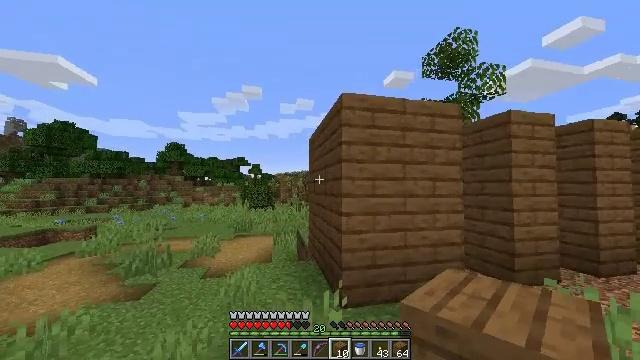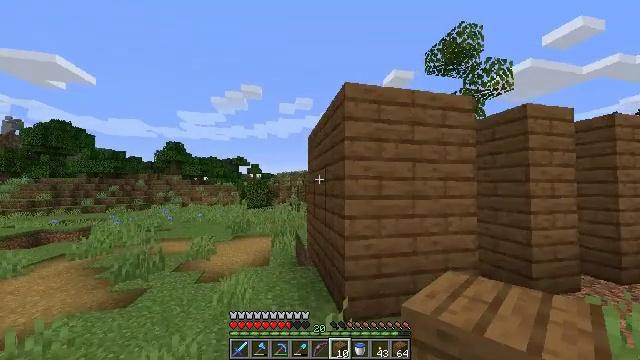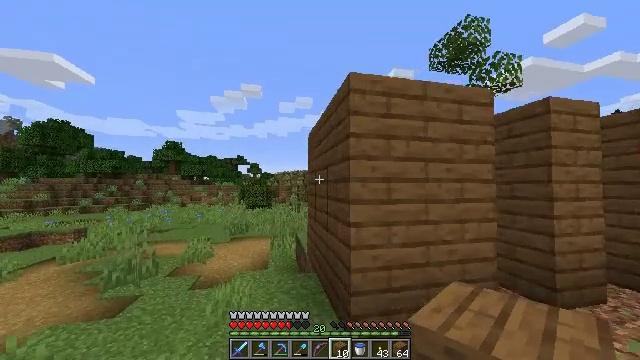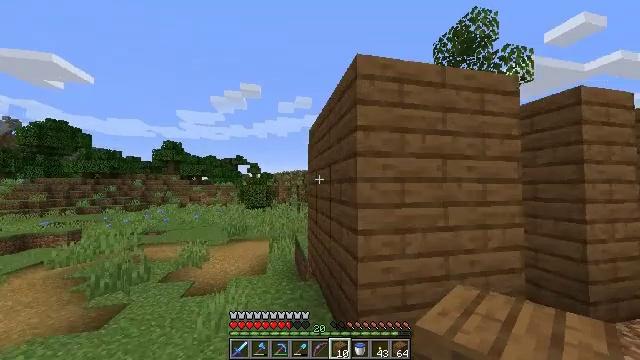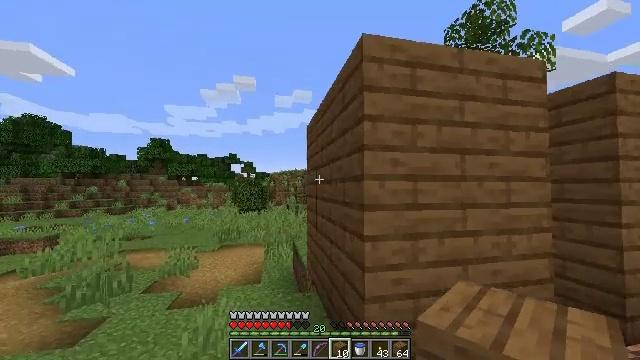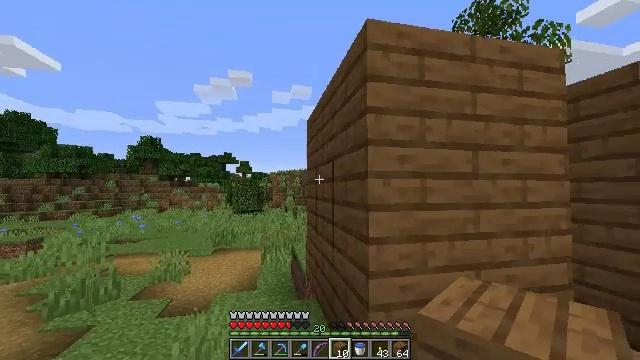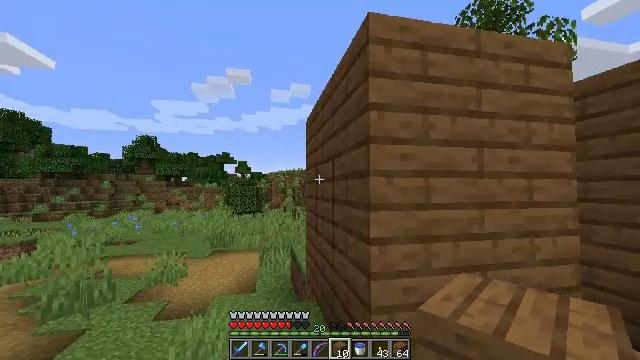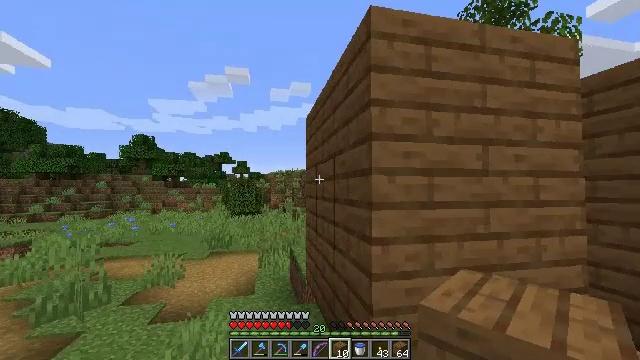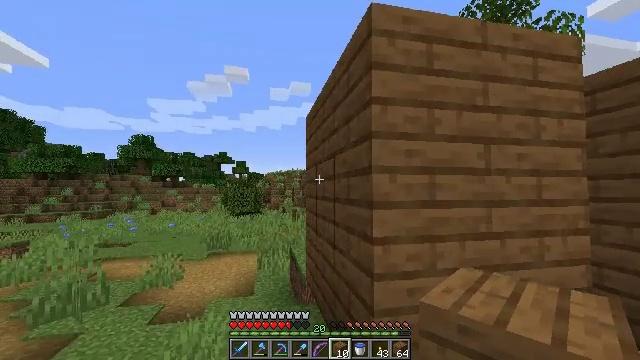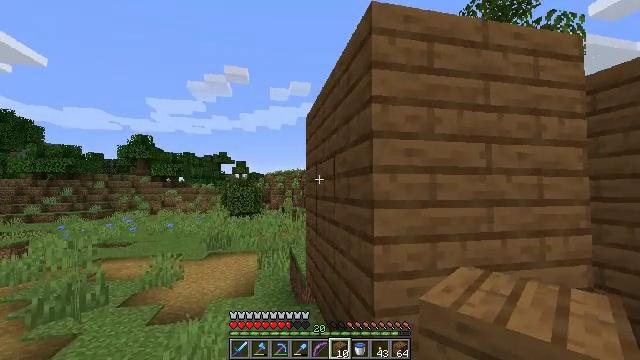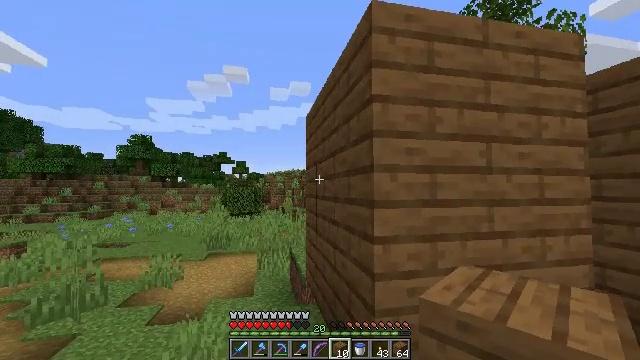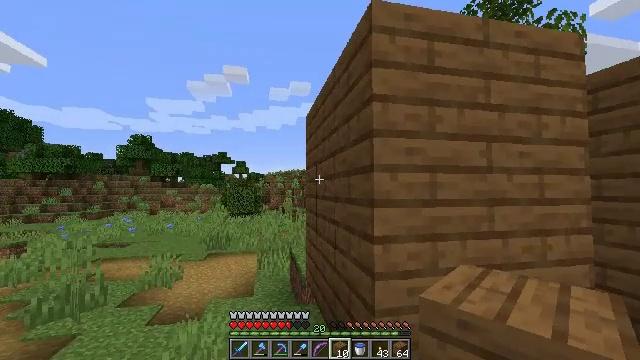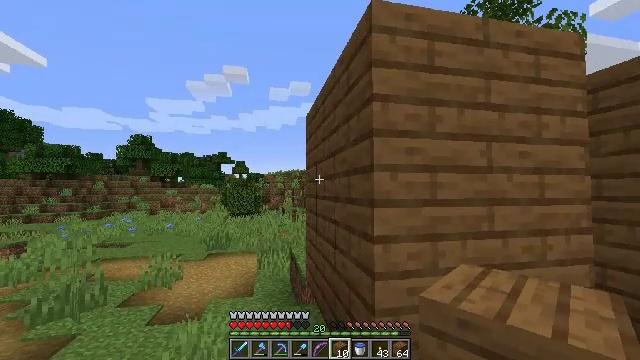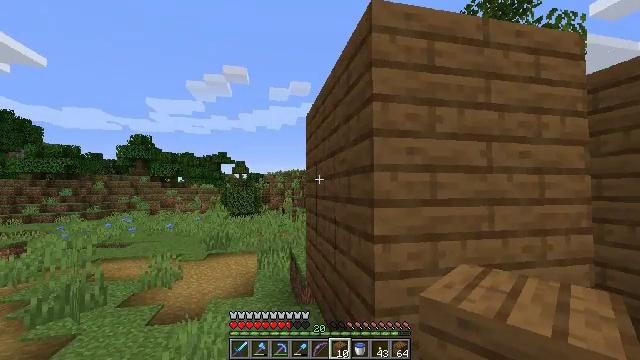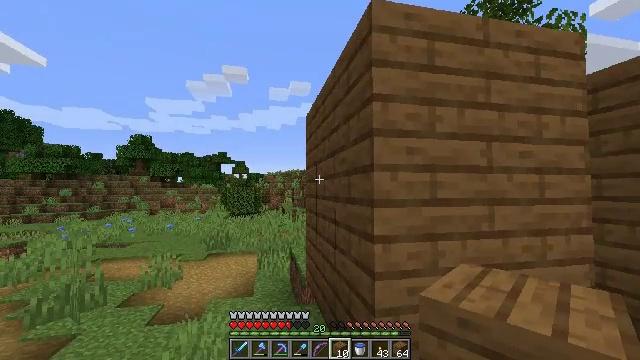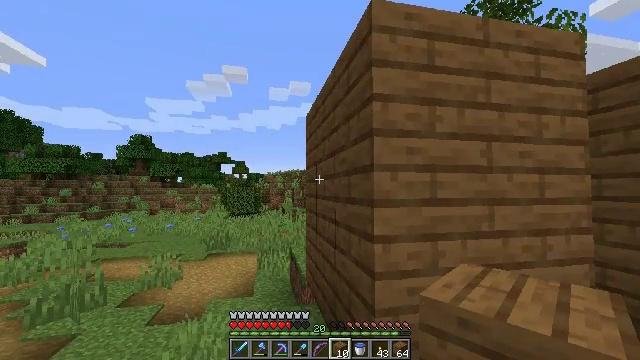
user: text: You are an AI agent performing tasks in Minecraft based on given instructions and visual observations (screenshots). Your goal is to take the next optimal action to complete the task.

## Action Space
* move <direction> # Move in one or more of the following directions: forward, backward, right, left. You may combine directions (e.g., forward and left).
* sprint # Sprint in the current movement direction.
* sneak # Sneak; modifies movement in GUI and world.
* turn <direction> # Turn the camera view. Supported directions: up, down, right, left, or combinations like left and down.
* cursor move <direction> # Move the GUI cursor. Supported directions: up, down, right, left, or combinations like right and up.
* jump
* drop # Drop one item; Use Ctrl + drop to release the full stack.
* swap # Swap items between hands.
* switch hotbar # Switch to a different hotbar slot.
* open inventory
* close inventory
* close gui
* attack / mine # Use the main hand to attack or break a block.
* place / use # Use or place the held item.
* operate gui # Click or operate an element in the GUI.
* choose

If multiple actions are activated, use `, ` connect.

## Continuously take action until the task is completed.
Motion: motion action
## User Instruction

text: Obtain a spruce trapdoor by crafting with spruce planks.
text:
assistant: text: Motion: move forward
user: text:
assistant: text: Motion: move forward
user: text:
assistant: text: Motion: no_op
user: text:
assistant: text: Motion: no_op
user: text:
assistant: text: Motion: no_op
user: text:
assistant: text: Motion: no_op
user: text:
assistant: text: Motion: no_op
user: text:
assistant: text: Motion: no_op
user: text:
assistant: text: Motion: no_op
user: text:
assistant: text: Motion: no_op
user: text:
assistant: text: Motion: no_op
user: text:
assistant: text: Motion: no_op
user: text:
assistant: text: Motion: no_op
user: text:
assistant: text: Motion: no_op
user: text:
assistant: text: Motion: no_op
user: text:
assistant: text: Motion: no_op
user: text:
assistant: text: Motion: no_op
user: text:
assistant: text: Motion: no_op
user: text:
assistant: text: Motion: no_op
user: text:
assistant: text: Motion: no_op
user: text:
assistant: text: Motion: no_op
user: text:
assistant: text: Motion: turn right and down
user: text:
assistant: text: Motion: turn right and down
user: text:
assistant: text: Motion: turn right and down
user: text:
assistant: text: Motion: move right, turn right
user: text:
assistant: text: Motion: move right, turn left and down
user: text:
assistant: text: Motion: move right
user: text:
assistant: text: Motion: move forward and move right
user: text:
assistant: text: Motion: move forward and move right
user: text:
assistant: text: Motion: move forward and move right, sprint, turn right and up